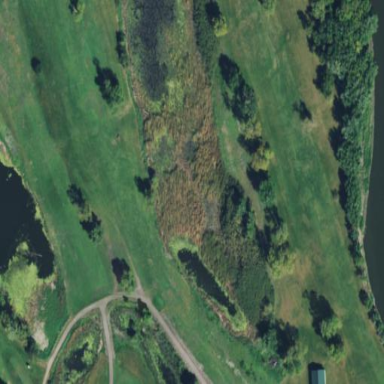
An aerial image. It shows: Scenic golf fairway.